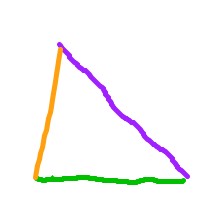
Shape: triangle